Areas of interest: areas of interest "Lianyang Plaza Building A"
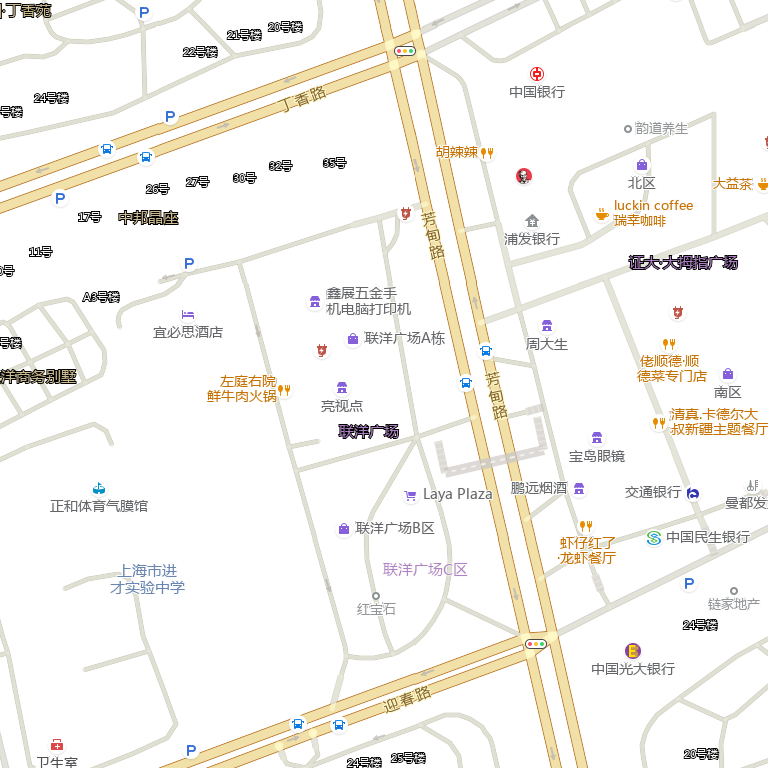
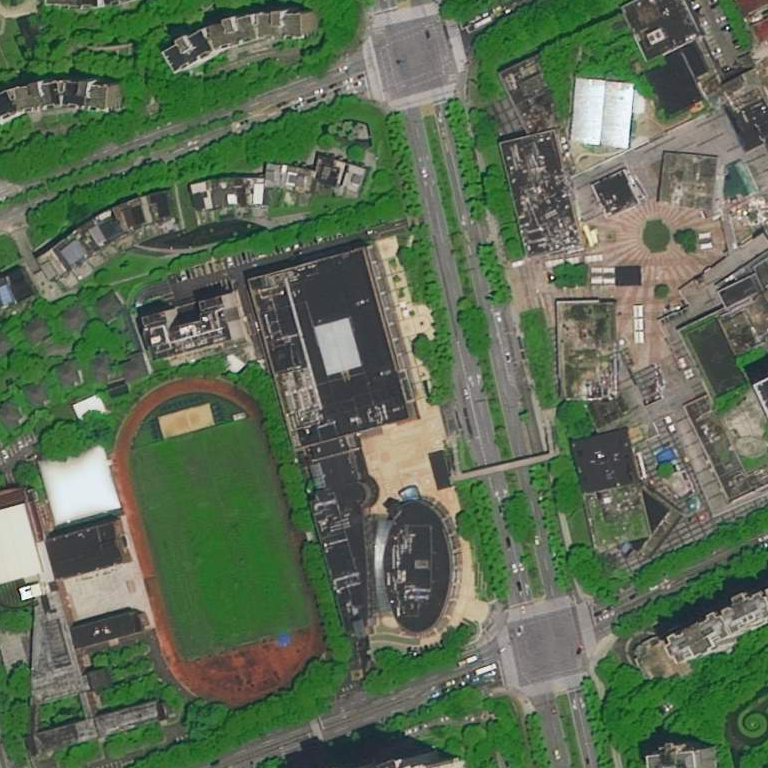